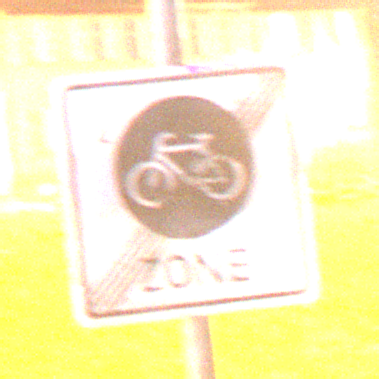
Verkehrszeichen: EndeFahrradzone
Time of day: Night
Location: Outdoor (Suburban)
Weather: PartlyCloudy
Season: NotSpecified
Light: Artificial